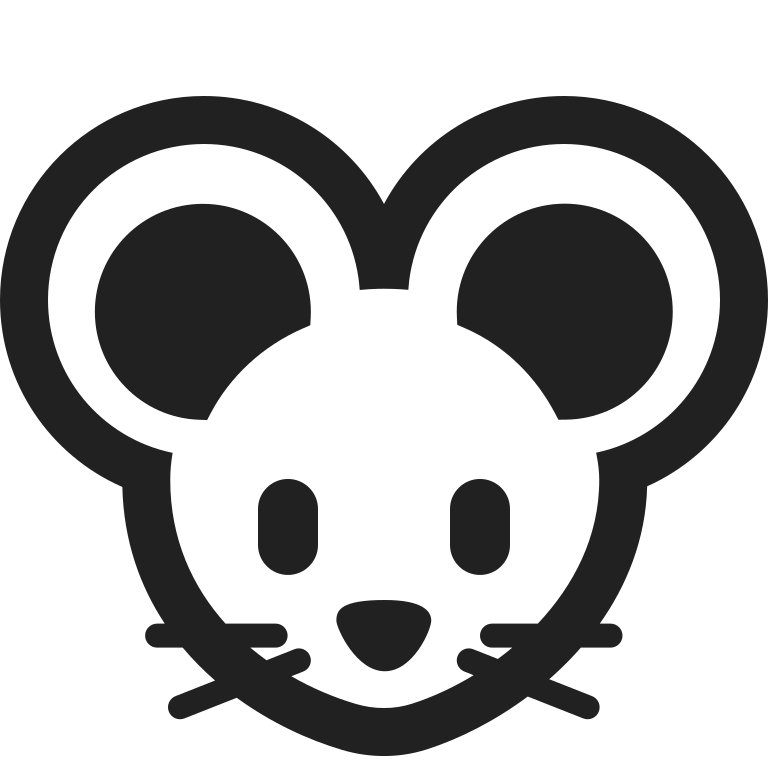
mouse face high contrast